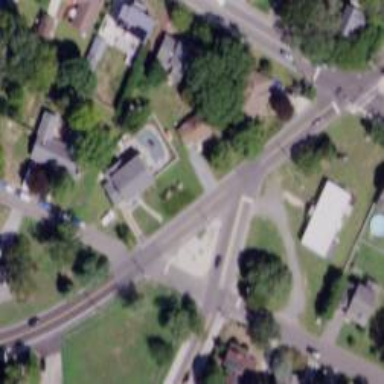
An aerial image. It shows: Road with stop sign.